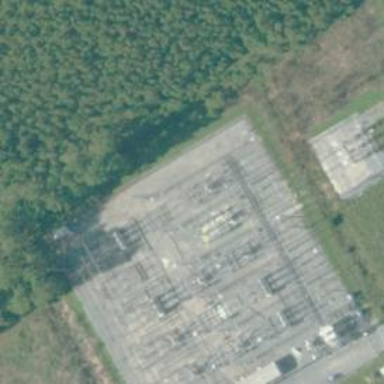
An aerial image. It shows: Switch used for power control.